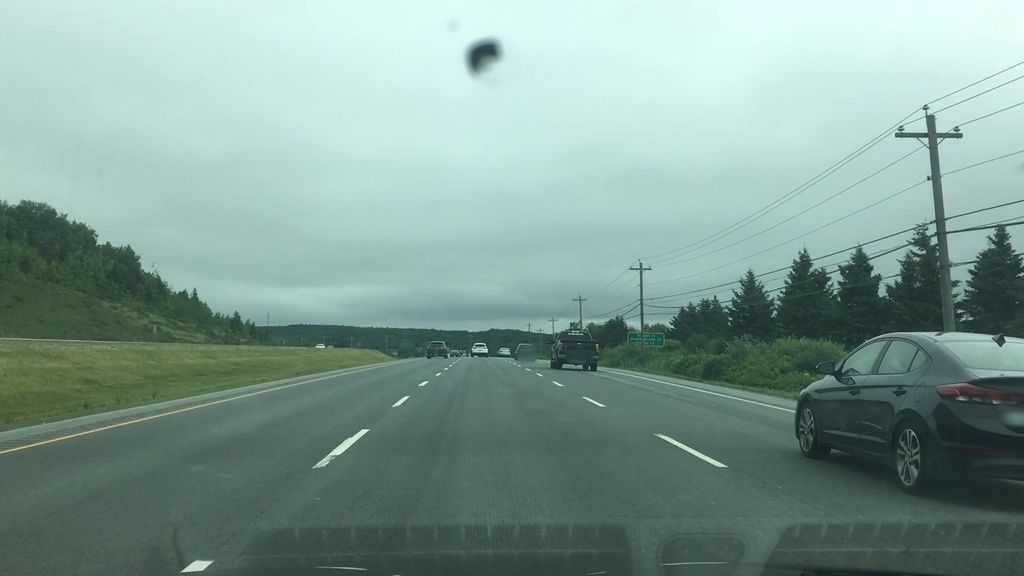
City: halifax